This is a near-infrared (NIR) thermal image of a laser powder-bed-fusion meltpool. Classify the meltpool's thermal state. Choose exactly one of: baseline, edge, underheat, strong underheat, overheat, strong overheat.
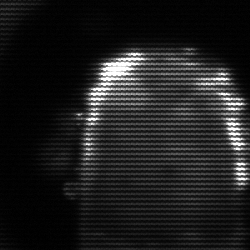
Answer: baseline